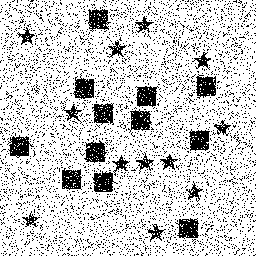
Squares: 12
Triangles: 0
Stars: 12
Total shapes: 24